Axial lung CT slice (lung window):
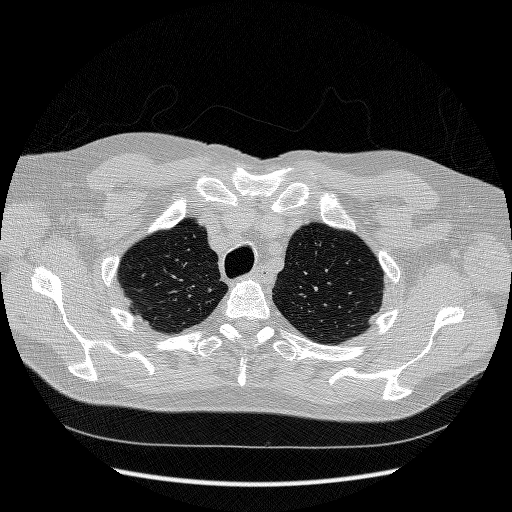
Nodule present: no